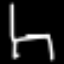
Label: chair